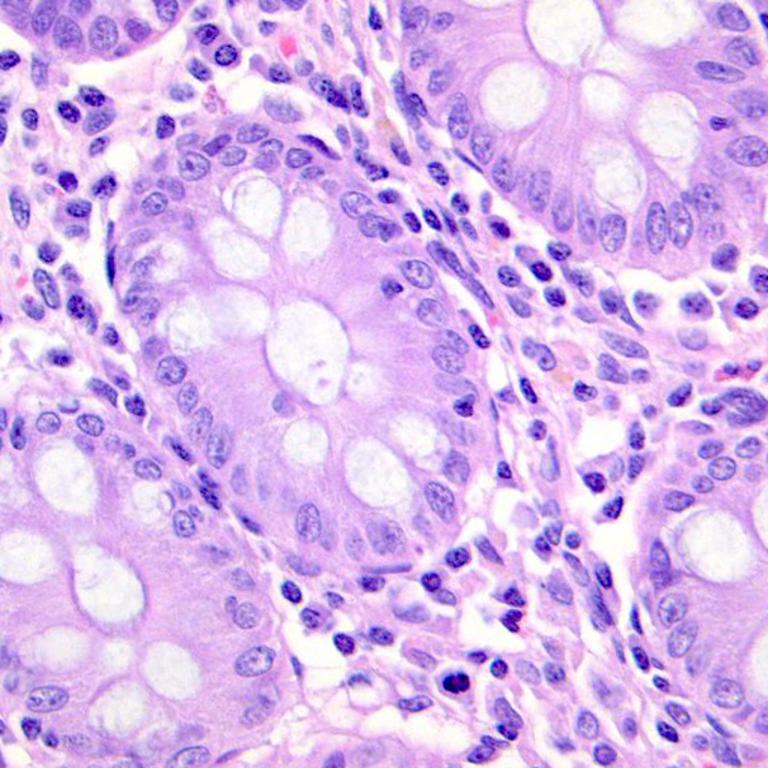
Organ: colon
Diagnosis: benign